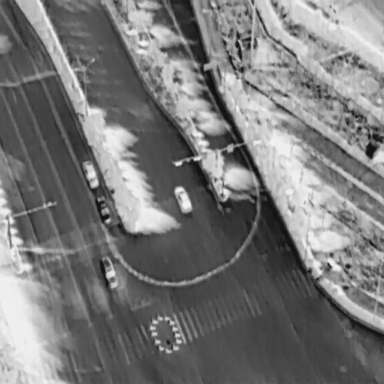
There are four Cars in the infrared image.